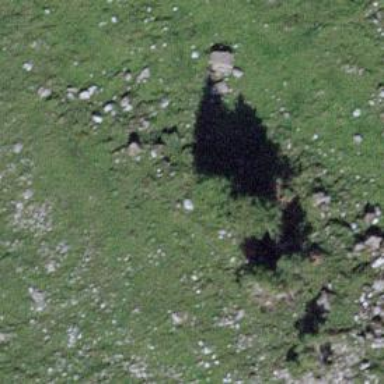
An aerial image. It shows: Evergreen needle-leaved tree.